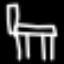
Label: chair